Question: The following SQL Lite statement in Trac
'''
SELECT
id,
changetime / <PHONE> as 'MODIFIED',
strftime('%s',"now") as 'NOW',
((strftime('%s',"now")) - (changetime / <PHONE>)) as 'DIFF'
FROM ticket
WHERE (CAST(((strftime('%s',"now")) - (changetime / <PHONE>)) AS NUMERIC) < 86400.0)
'''
results the following output:

"changetime" is a field from Trac (type: int64). What I want to achieve is that all tickets which changetime is within one week are selected. I had heavy problems because changetime is int64 and strftime returns something different. This is why I am dividing by <PHONE>.
Now I have the problem that the WHERE statement is always false altough as you can see on the screenshot I have tickets where it applies (made screenshot after removing WHERE clause temporarly).
Does anybody know what is going wrong?
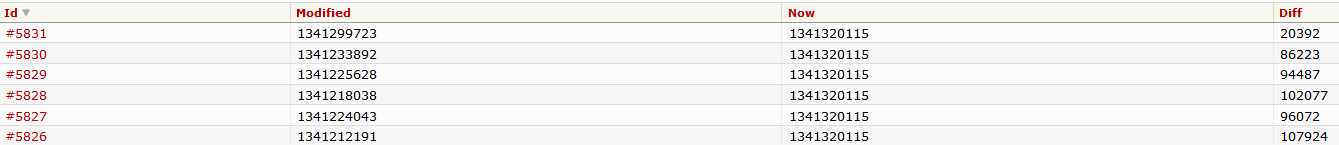
Answer: '''
SELECT
id,
changetime as modified,
strftime('%s',"now") as date,
(strftime('%s',"now") - changetime / <PHONE>) as 'DIFF'
FROM ticket
WHERE (CAST(strftime('%s',"now") AS NUMERIC) - changetime / <PHONE>) < 86400.0
'''
works (tested on Trac 0.11 with divider 1 instead of 1.000.000), because you have to do the type conversion before going on with calculation - can't calculate with the date strings from 'strftime' right-away.
Note, that some special column names ('created', 'modified', 'date', 'time') trigger automagic formatting as date and/or time. TicketQuery works nicer in this respect, as you can specify time limits more natural as 'changetime=1w..now', but you're asking implicitely for a solution in the TracReports domain.